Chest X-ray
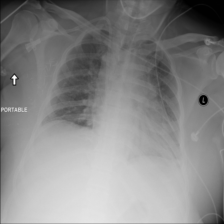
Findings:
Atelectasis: negative
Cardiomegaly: negative
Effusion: negative
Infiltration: negative
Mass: negative
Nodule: negative
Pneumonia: negative
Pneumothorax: negative
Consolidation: negative
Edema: negative
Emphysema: negative
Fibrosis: negative
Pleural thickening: negative
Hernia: negative